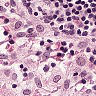
Metastatic tissue present: no